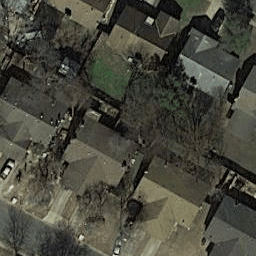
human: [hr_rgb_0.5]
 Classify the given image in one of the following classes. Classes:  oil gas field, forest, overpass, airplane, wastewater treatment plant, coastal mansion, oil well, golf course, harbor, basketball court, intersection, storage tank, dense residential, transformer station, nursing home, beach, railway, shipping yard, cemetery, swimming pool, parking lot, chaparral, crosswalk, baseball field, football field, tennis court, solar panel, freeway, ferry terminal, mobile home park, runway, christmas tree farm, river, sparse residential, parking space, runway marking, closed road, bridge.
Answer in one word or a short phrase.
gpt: dense residential